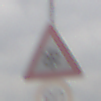
Verkehrszeichen: SchneeOderEisglaette
Zusatzzeichen unten: Geschwindigkeit80
Umgebung: Outdoor, Nature
Tageszeit: Midday
Wetter: PartlyCloudy
Licht: Natural
Jahreszeit: NotSpecified
Kontrast: MediumContrast